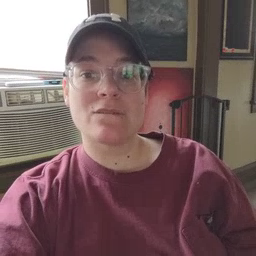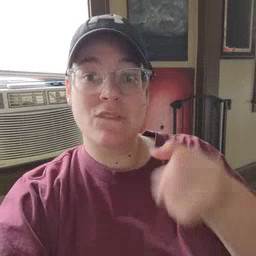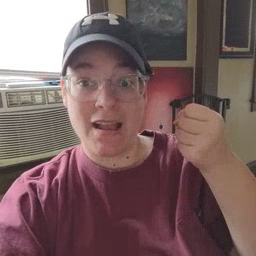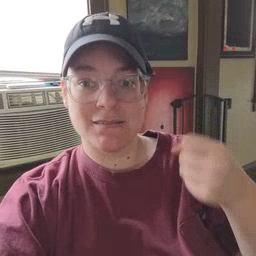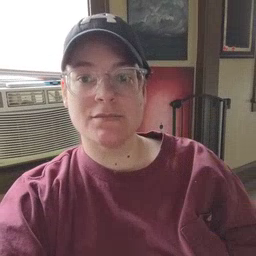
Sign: fast